Question: How can I create a drop down menu like the one in this picture:

What I already tried:
Check out this <URL>
I really can't get it to work, sorry for this noobish question and the code in the JSFiddle is all I have.
CSS:
'''
@import url(http://fonts.googleapis.com/css?family=Homenaje);
@import url(http://fonts.googleapis.com/css?family=Open+Sans:400,700);
body {
font-family: 'Open Sans', sans-serif;;
color: #666666;
font-size: 14px;
background: url(../img/header.jpg) repeat-x;
margin: 0;
}
/*=============================*/
/*===== Functionality =====*/
/*=============================*/
/*===== Parents =====*/
#navMenu,
#navMenu ul,
#navMenu li {
display: block;
color: black;
font-size: 12px;
}
#navMenu ul {
line-height:30px;
}
#navMenu li {
list-style:none;
float:left;
position:relative;
width: 120px;
height:45px;
}
#navMenu ul li a {
line-height:45px;
display:block;
background-color: #333333;
margin-left: auto;
text-align: left;
color: white;
padding-left: 10px;
}
#navMenu ul li a:hover {
background-color: #03A6CF;
}
/*end Parents*/
/*===== Children =====*/
#navMenu ul ul {
position:absolute;
visibility:hidden;
margin-left: -13px;
}
#navMenu ul li:hover > ul {
visibility:visible;
}
/*end children*/
/*==========================*/
/*===== Prettyness =====*/
/*==========================*/
#navMenu ul li a {
text-decoration:none;
}
'''
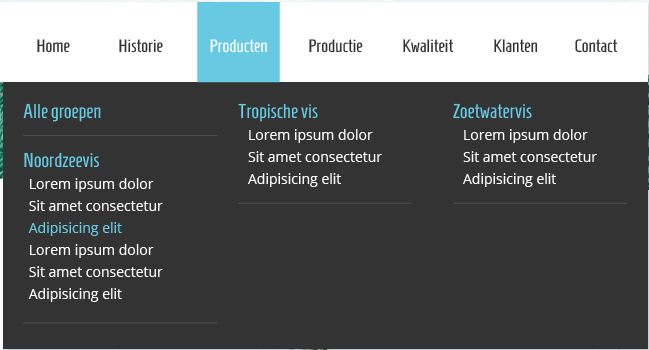
Answer: What about something like this? <URL>
'''
#navMenu ul,
#navMenu li {
display: block;
font-size: 12px;
margin: 0;
}
#navMenu {
position: relative;
}
#navMenu ul {
line-height:30px;
}
#navMenu li {
list-style:none;
float: left;
padding-right: 20px;
padding-left: 10px;
font-size: 14px;
}
#navMenu li li {
line-height: 25px;
color: #03A6CF;
float: left;
}
#navMenu li li li {
float: none;
display: block;
}
#navMenu ul li a {
display: block;
font-size: 12px;
line-height: 25px;
margin-left: auto;
text-align: left;
}
#navMenu ul ul {
position:absolute;
left: 0;
padding: 0;
width: 500px;
background-color: #333333;
visibility:hidden;
}
#navMenu ul ul ul {
position: static;
display: inline;
}
#navMenu ul li:hover ul {
visibility:visible;
}
<div id="navMenu" class="last-topnav">
<ul>
<li> Menu 1
<ul>
<li> Menu 1 Column 1
<ul>
<li><a href="#">item 1</a></li>
<li><a href="#">item 2</a></li>
<li> Level 2
<ul>
<li><a href="#">item 2</a></li>
<li><a href="#">item 2</a></li>
</ul>
</li>
</ul>
</li>
<li> Menu 1 Column 2
<ul>
<li>
<a href="#">item 1</a>
</li>
<li><a href="#">item 2</a></li>
<li><a href="#">item 3</a><li>
<li><a href="#">item 4</a><li>
</ul>
</li>
</ul>
</li>
<li> Menu 2
<ul>
<li> Menu 2 Column 1
<ul>
<li><a href="#">item 1</a></li>
<li><a href="#">item 2</a></li>
<li> Level 2
<ul>
<li><a href="#">item 2</a></li>
<li><a href="#">item 2</a></li>
</ul>
</li>
</ul>
</li>
<li> Menu 2 Column 2
<ul>
<li>
<a href="#">item 1</a>
</li>
<li><a href="#">item 2</a></li>
<li><a href="#">item 3</a><li>
<li><a href="#">item 4</a><li>
</ul>
</li>
<li> Column 3
<ul>
<li>
<a href="#">item 1</a>
</li>
<li><a href="#">item 2</a></li>
<li><a href="#">item 3</a><li>
<li><a href="#">item 4</a><li>
</ul>
</li>
</ul>
</li>
</ul>
</div>
'''